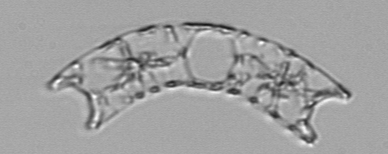
Label: Eucampia